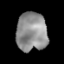
Tissue: lung
Cell type: T cells
Senescence score: 0.2182
Nuclear area (px): 1163
Mean DAPI intensity: 144.334